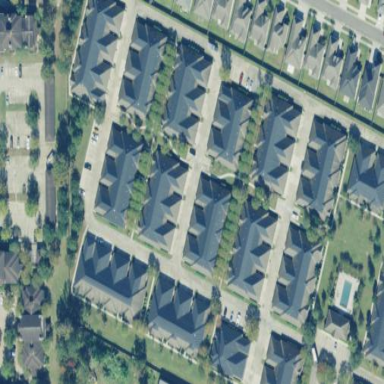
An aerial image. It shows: Condominium in residential area.